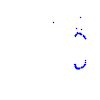
Particle: proton